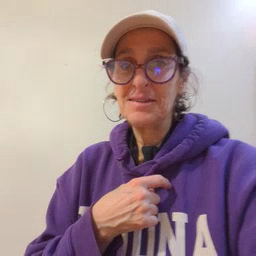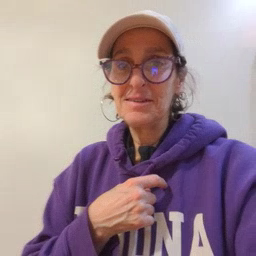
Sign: eye